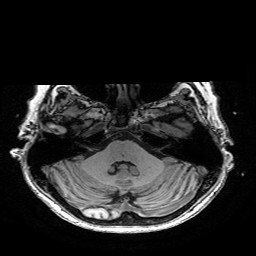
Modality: T1w
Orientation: coronal
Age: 63
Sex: female
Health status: healthy
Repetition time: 2.53 s
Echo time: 0.0034 s